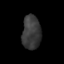
Tissue: skin
Cell type: Epithelial cells
Senescence score: 0.2847
Nuclear area (px): 614
Mean DAPI intensity: 57.871